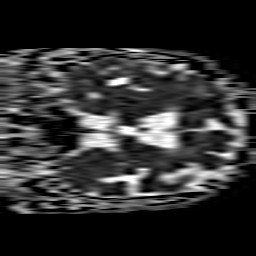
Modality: ADC
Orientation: coronal
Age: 75
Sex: female
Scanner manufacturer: philips
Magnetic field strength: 1.5 T
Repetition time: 3.684 s
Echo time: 0.09411 s